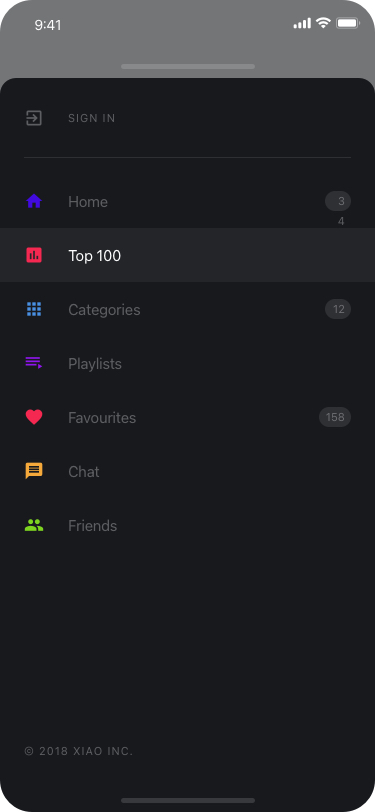
Text in this UI design:
34
Home
Top 100
12
Categories
Playlists
158
Favourites
Chat
Friends
© 2018 xiao inc.
Sign in